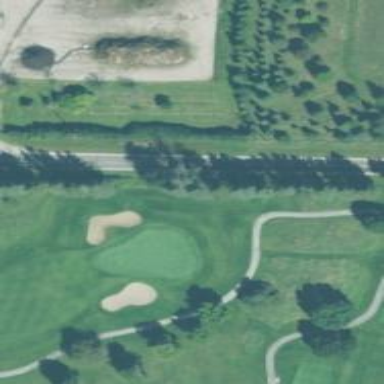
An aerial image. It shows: Golf hole.